Interaction volume radius: 10 \u00c5
Interaction volume height: 10 \u00c5
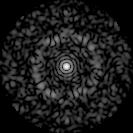
Disorder parameter: 0.8422